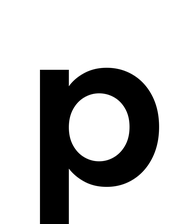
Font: Poppins-SemiBold